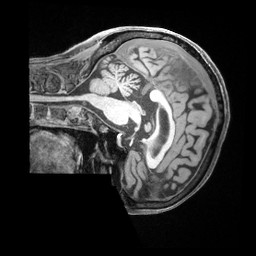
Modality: T1w
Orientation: sagittal
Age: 65
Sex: female
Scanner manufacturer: siemens
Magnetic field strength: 3 T
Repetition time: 2.5 s
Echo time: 0.00222 s